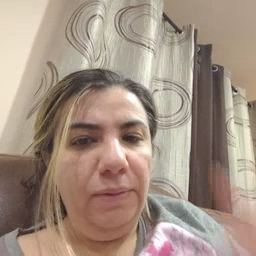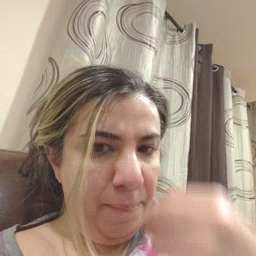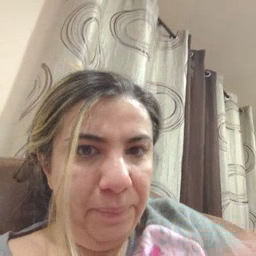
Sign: sleep